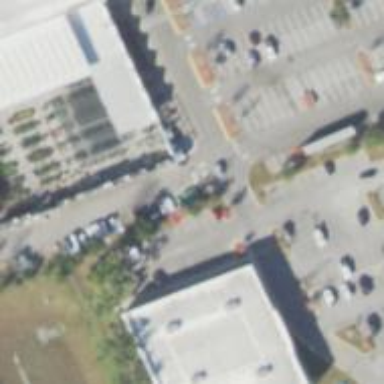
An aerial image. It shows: Parking space.